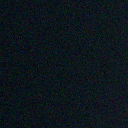
Screen state: off